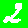
Digit: 2